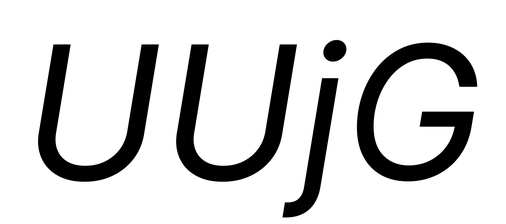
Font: Inter-Italic_Italic